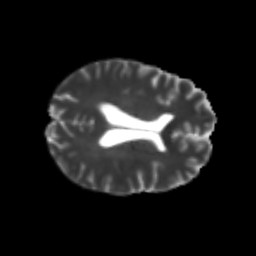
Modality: T2w
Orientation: axial
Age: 22
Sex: female
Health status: healthy
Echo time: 0.074 s